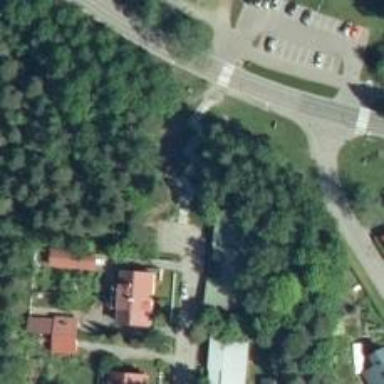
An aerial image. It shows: Asphalt footway.